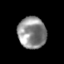
Tissue: skin
Cell type: Epithelial cells
Senescence score: 0.1891
Nuclear area (px): 873
Mean DAPI intensity: 139.386